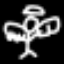
Label: angel